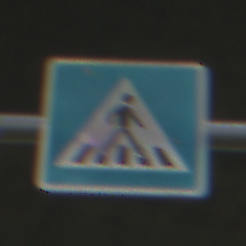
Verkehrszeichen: FussgaengerueberwegLinks
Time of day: SunriseSunset
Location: Outdoor (Suburban)
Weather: PartlyCloudy
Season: NotSpecified
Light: Natural